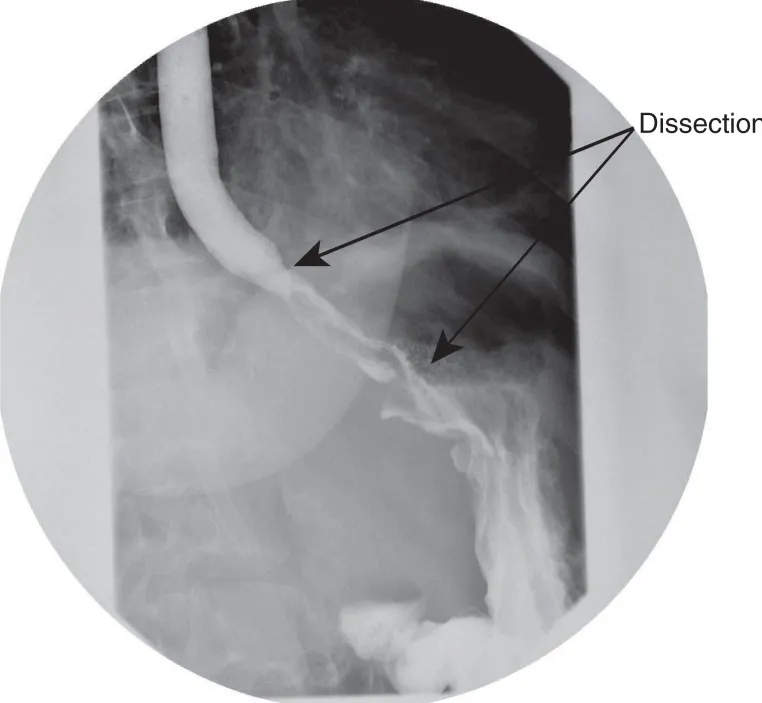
Repeat barium swallow showing esophageal intramural dissection and a parallel channel formation with no evidence of perforation.
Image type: radiology (x_ray)